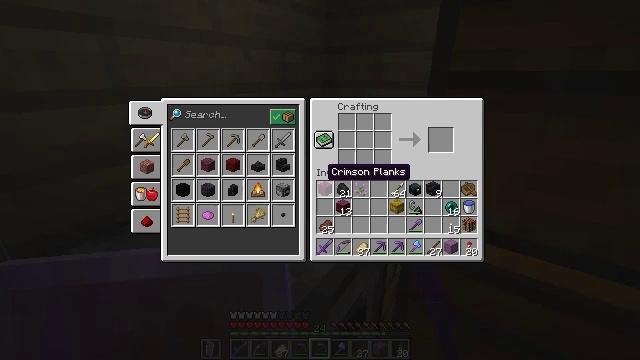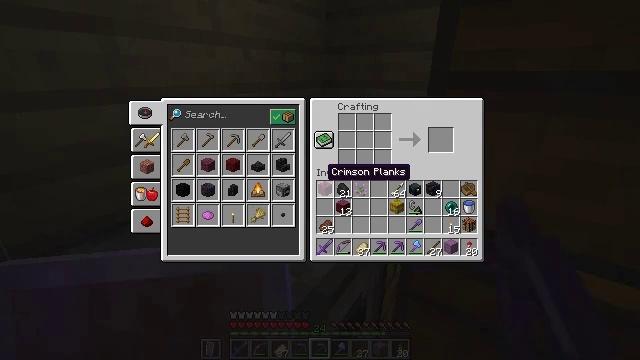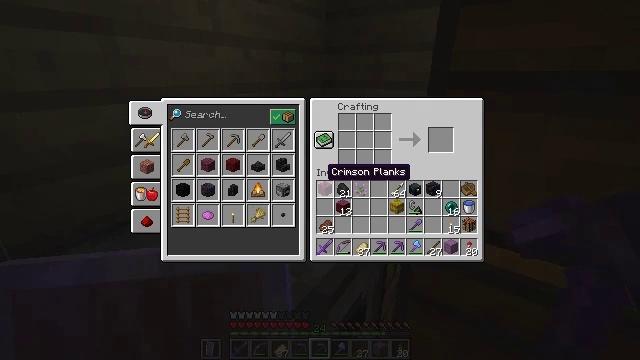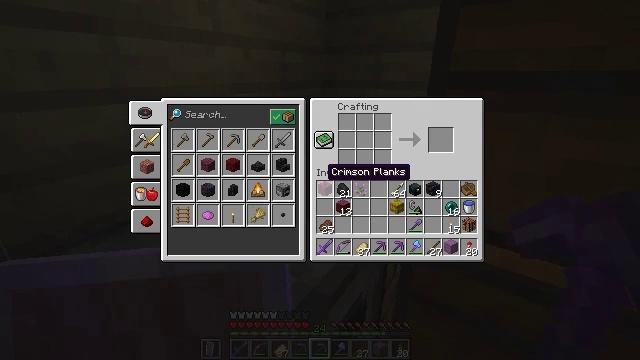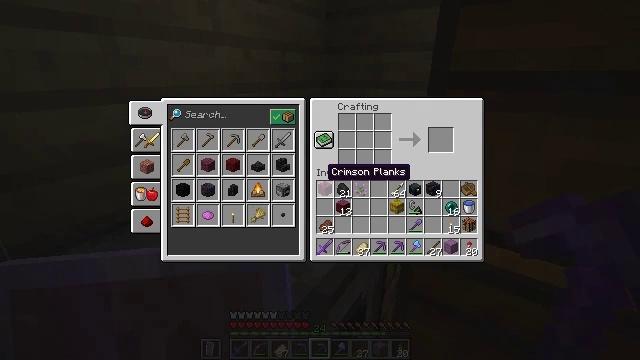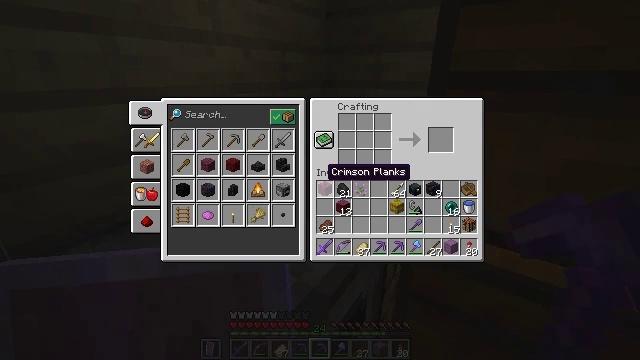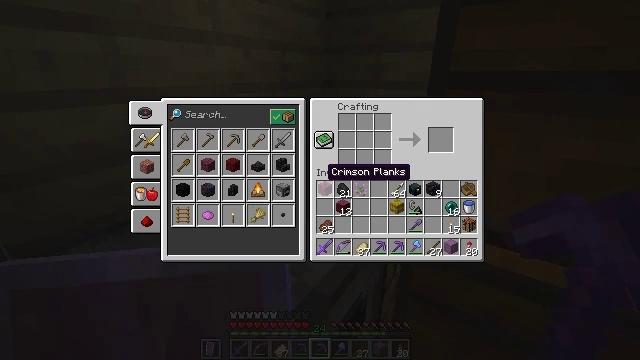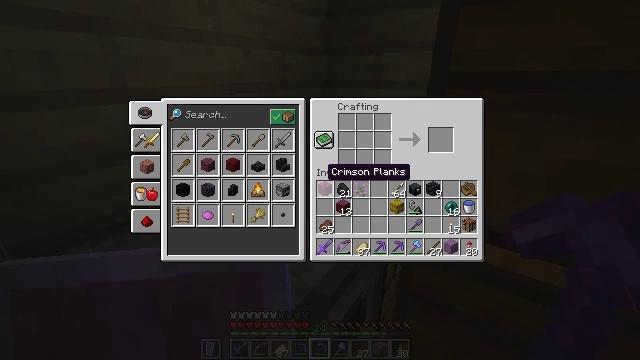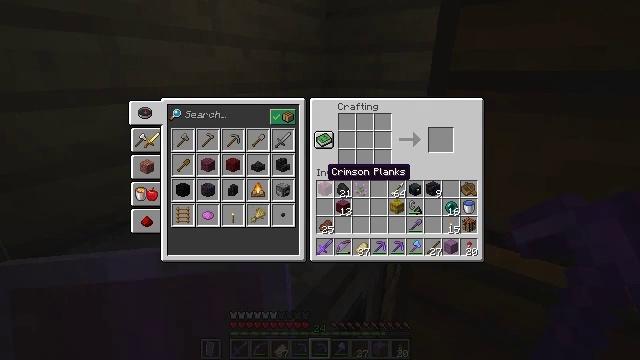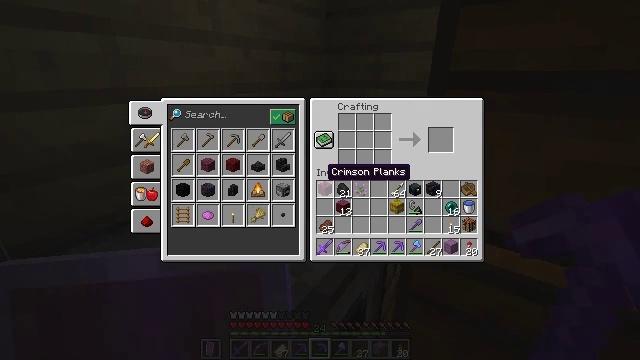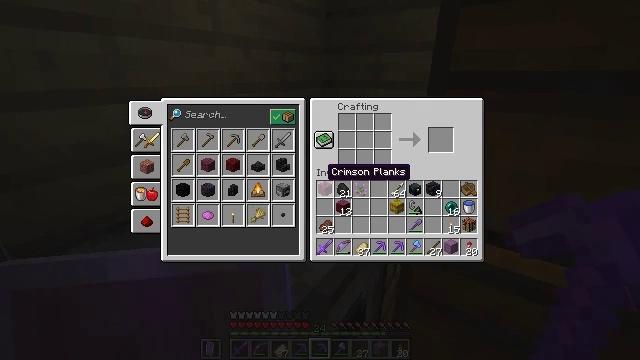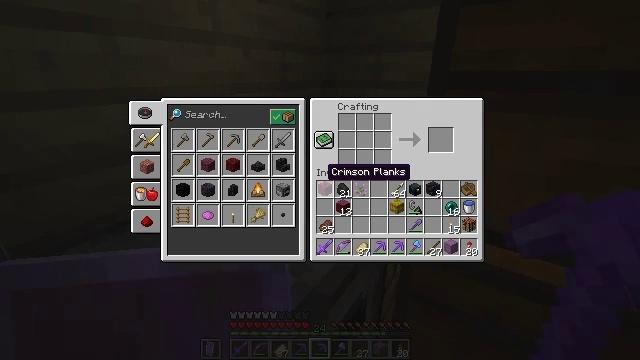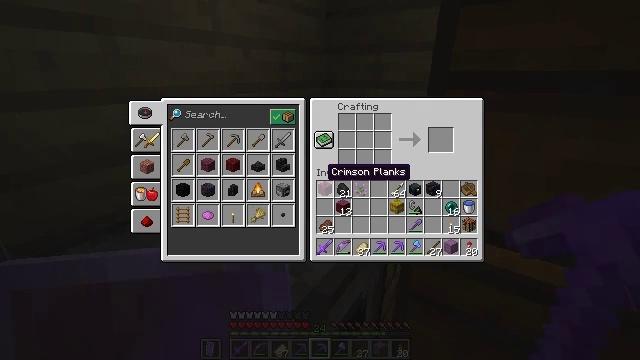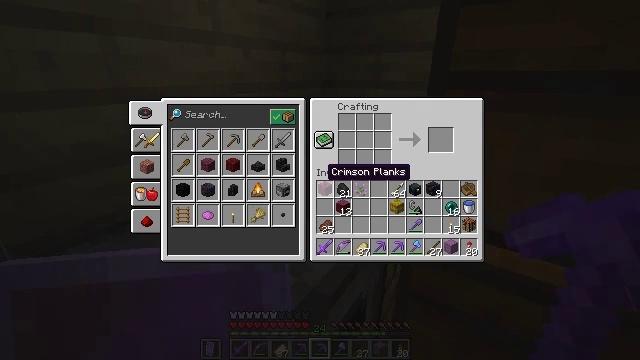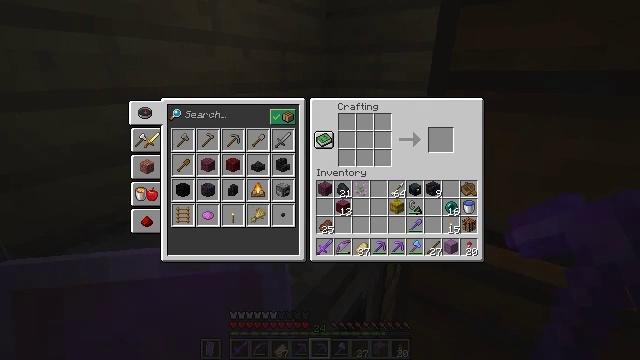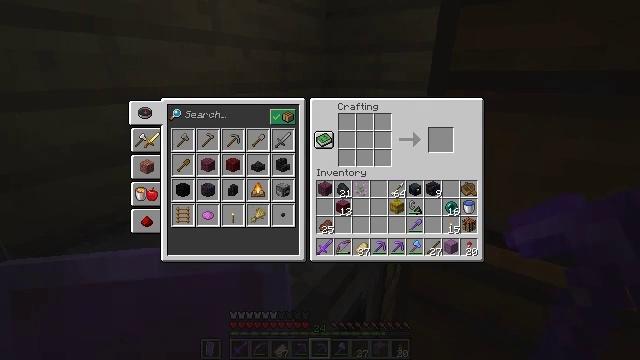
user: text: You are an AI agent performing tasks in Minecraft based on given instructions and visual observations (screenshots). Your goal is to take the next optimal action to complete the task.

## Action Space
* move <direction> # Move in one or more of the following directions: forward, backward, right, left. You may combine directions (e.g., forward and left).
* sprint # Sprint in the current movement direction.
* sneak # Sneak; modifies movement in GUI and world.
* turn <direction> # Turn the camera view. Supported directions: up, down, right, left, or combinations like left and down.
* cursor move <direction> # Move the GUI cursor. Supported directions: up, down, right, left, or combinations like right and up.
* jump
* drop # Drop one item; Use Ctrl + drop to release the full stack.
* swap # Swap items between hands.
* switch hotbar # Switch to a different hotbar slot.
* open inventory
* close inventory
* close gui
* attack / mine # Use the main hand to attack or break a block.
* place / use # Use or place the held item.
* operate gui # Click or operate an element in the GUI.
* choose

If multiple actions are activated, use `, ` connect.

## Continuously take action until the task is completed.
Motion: motion action
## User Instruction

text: Use resources to craft magenta dye.
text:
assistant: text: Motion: no_op
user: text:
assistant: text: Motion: no_op
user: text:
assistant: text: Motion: no_op
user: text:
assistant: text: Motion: no_op
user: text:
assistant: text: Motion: no_op
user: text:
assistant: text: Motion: no_op
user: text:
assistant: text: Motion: no_op
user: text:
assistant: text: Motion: no_op
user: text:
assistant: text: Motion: no_op
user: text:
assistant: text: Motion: no_op
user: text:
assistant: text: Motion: no_op
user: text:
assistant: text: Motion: no_op
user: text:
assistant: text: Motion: no_op
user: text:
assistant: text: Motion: no_op
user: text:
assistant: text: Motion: turn left and down
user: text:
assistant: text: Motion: turn left and down
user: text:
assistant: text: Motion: no_op
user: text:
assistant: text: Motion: no_op
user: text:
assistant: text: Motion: no_op
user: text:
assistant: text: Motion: no_op
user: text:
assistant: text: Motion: no_op
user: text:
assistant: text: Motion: no_op
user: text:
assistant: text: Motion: turn down
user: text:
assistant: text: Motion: turn left and down
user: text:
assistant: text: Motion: turn left and down
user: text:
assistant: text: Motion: turn left and down
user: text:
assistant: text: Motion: no_op
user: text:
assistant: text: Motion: no_op
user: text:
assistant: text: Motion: turn down
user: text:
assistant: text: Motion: no_op